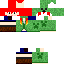
A female human skin with dark skin, wearing brown long hair dressed in a red hoodie and red pants, featuring a closed mouth.